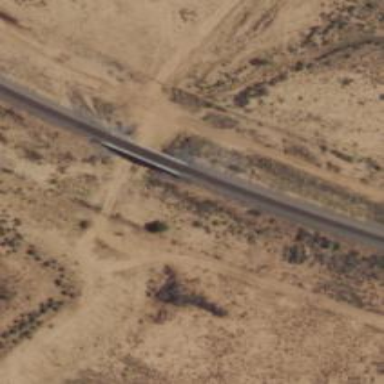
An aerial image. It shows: Bridge over railway line.